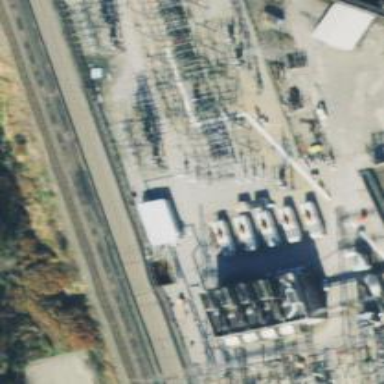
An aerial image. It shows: Generator for power supply.